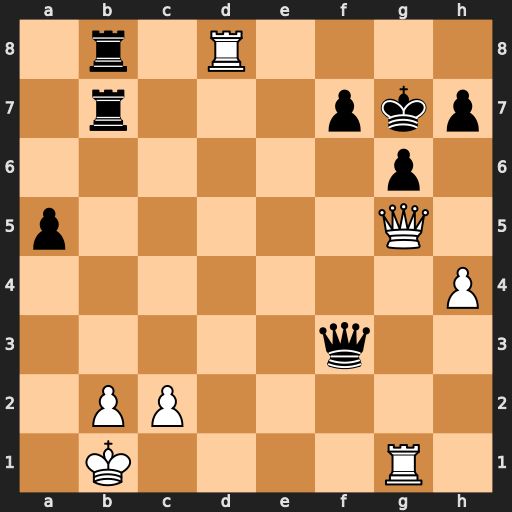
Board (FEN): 1r1R4/1r3pkp/6p1/p5Q1/7P/5q2/1PP5/1K4R1
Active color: w
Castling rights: -
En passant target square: -
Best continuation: Rxb8 Rxb8 Qe5+ Qf6 Qxb8